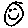
Label: smiley face